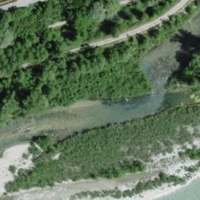
EUNIS habitat code: 47
Species observed at this site:
Attulus distinguendus
Humulus lupulus